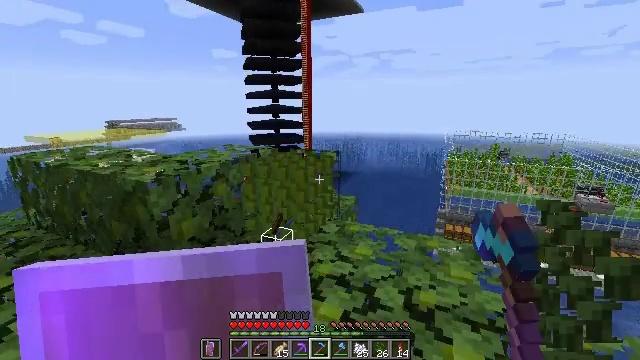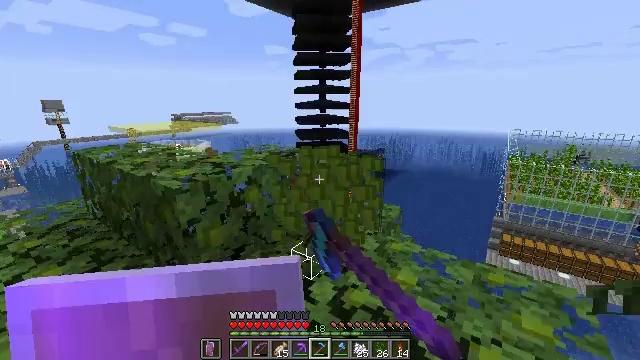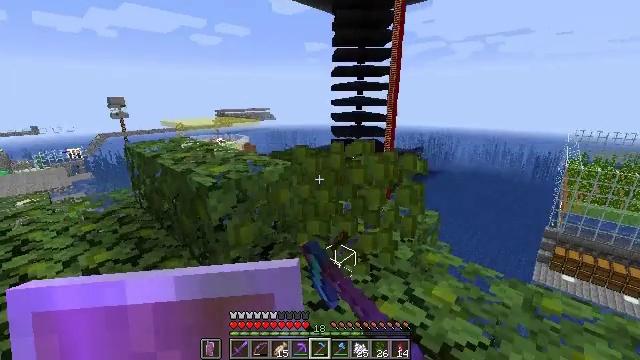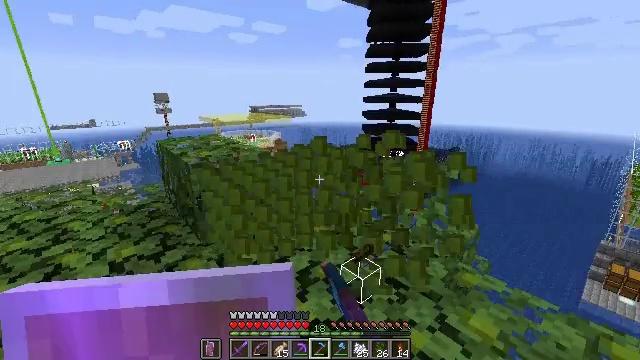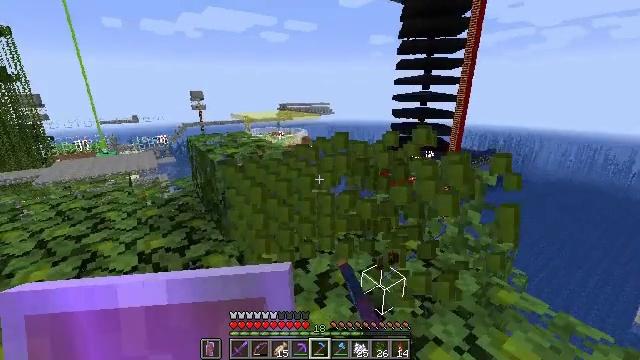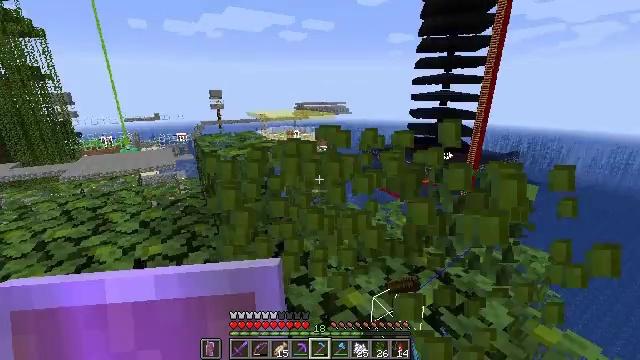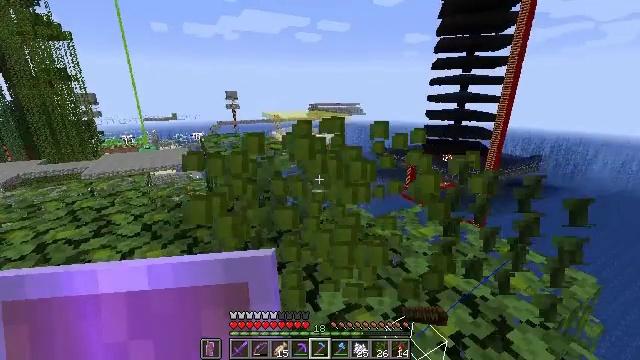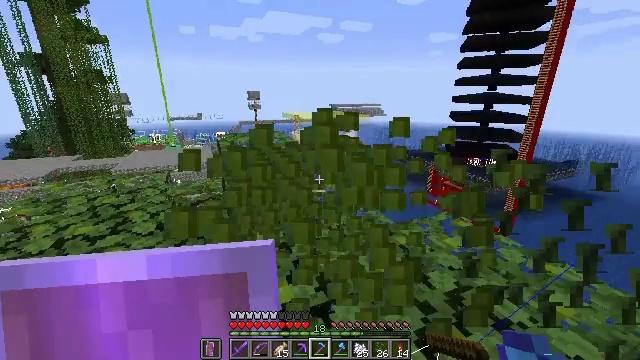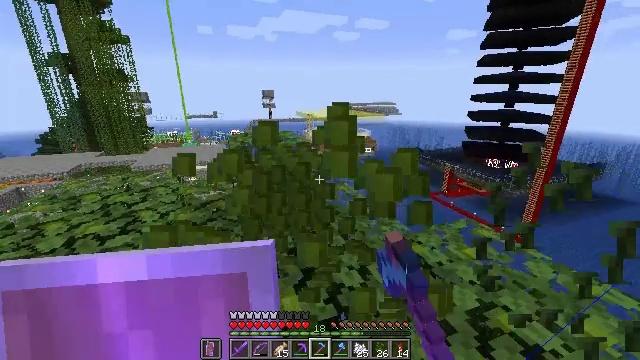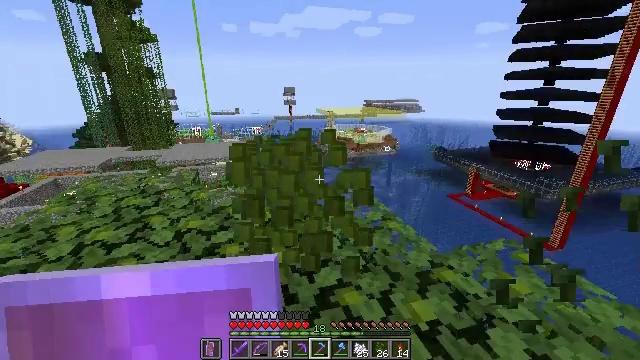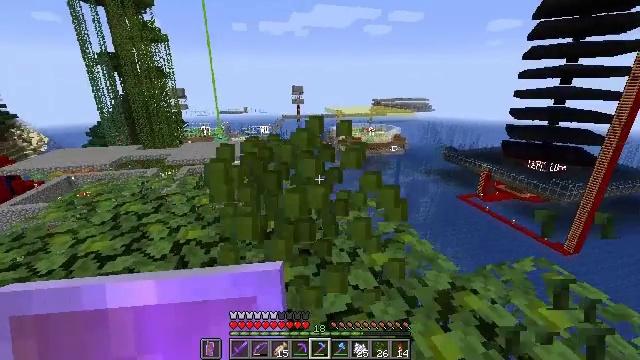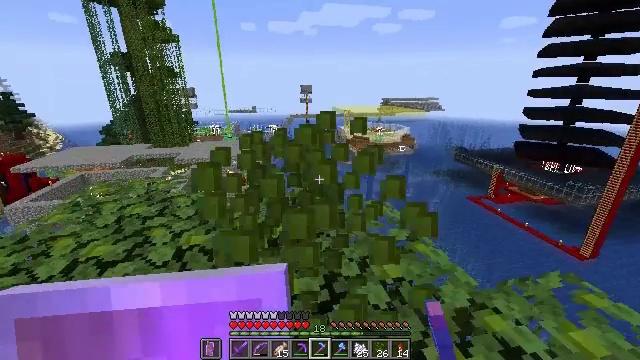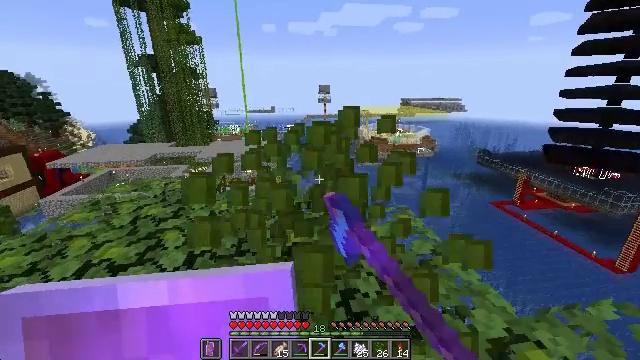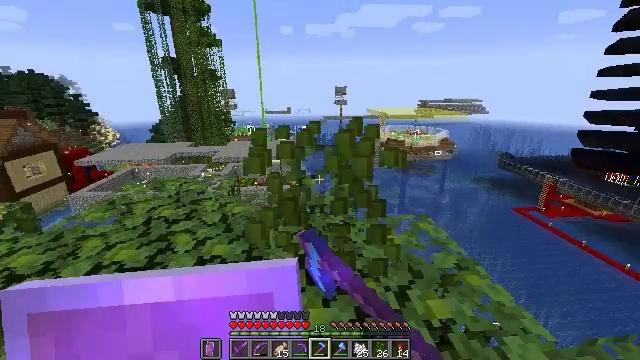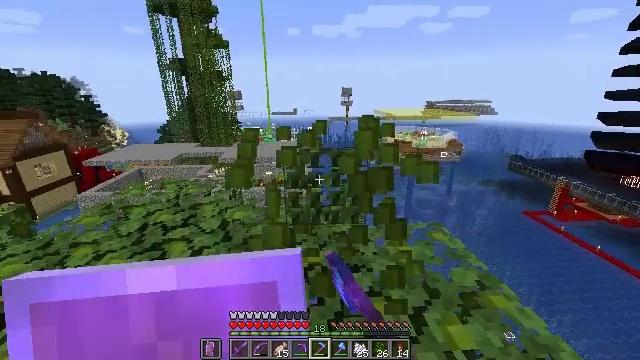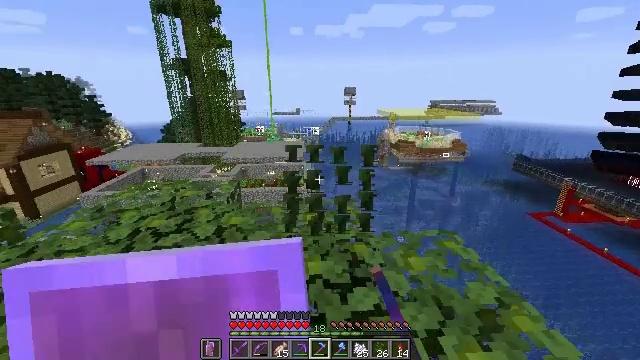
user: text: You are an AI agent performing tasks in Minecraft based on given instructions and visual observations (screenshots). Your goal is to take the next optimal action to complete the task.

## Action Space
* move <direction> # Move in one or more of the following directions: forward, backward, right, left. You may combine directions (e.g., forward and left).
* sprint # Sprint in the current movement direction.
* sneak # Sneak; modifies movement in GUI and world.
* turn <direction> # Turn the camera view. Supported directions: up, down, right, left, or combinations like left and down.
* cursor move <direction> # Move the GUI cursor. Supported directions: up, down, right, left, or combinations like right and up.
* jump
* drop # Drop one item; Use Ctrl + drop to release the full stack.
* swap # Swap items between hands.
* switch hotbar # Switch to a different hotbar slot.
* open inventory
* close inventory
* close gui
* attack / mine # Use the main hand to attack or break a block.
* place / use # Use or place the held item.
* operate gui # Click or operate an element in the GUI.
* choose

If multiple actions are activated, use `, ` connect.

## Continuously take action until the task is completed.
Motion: motion action
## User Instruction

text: Clear the jungle leaves to make way.
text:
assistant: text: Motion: move forward, turn left, attack / mine
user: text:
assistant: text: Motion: move forward, turn left, attack / mine
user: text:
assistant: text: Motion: move forward, turn left, attack / mine
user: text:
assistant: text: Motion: move forward, turn left, attack / mine
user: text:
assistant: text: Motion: move forward, turn left, attack / mine
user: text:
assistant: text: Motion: move forward, turn left, attack / mine
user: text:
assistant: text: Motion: move forward, turn left, attack / mine
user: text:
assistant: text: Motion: move forward, turn left, attack / mine
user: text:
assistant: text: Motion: move forward, turn left, attack / mine
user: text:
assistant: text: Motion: move forward, turn left, attack / mine
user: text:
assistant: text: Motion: move forward, turn left, attack / mine
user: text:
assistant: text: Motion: move forward, turn left, attack / mine
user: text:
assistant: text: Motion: move forward, turn left, attack / mine
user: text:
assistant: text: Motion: move forward, turn left, attack / mine
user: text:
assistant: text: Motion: move forward, attack / mine
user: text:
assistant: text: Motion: move forward, attack / mine
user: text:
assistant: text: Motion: move forward, turn left
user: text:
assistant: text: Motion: turn left
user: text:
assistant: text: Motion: turn left
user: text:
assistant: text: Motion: turn left
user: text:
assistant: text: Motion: turn left and down
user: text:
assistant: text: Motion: turn left and up
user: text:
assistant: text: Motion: no_op
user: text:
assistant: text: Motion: no_op
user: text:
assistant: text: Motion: no_op
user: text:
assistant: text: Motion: no_op
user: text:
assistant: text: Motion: no_op
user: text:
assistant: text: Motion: no_op
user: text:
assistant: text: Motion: no_op
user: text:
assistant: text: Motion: turn right and up